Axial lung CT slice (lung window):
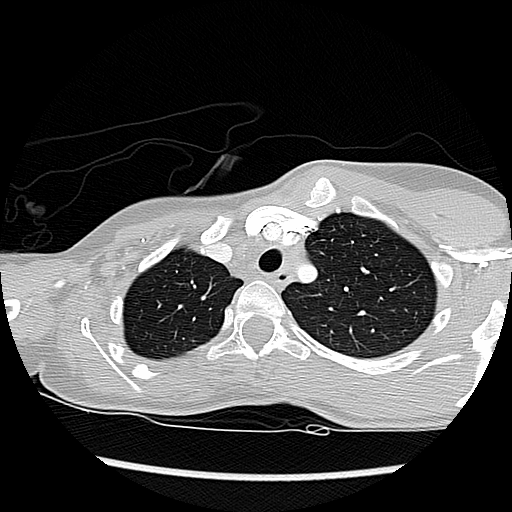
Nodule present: no